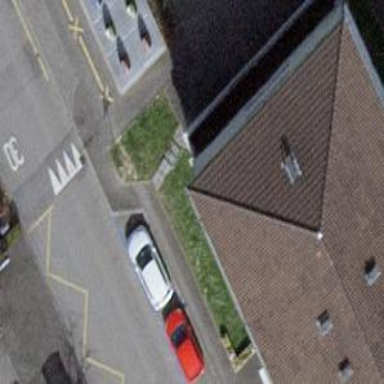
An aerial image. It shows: Asphalt sidewalk along the footway.